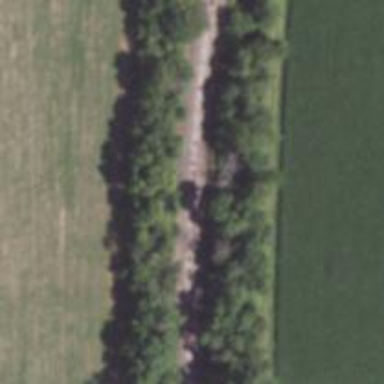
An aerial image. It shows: Rail spur service.